Question: I'm interested is it possible to make css image border the way it shown on the image?
thanks a lot. Maybe put some div under the image? Any thoughts?

'''
<img src="http://i.stack.imgur.com/3s43x.jpg" width="400" height="400" alt="">
'''
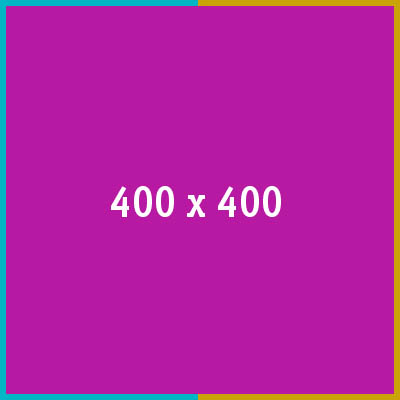
Answer: You could use padding and a gradient background.
<URL>
'''
img {
background: rgba(52, 117, 247, 1);
background: -moz-linear-gradient(left, rgba(52, 117, 247, 1) 0%, rgba(52, 117, 247, 1) 50%, rgba(230, 214, 39, 1) 50%, rgba(230, 214, 39, 1) 100%);
background: -webkit-gradient(left top, right top, color-stop(0%, rgba(52, 117, 247, 1)), color-stop(50%, rgba(52, 117, 247, 1)), color-stop(50%, rgba(230, 214, 39, 1)), color-stop(100%, rgba(230, 214, 39, 1)));
background: -webkit-linear-gradient(left, rgba(52, 117, 247, 1) 0%, rgba(52, 117, 247, 1) 50%, rgba(230, 214, 39, 1) 50%, rgba(230, 214, 39, 1) 100%);
background: -o-linear-gradient(left, rgba(52, 117, 247, 1) 0%, rgba(52, 117, 247, 1) 50%, rgba(230, 214, 39, 1) 50%, rgba(230, 214, 39, 1) 100%);
background: -ms-linear-gradient(left, rgba(52, 117, 247, 1) 0%, rgba(52, 117, 247, 1) 50%, rgba(230, 214, 39, 1) 50%, rgba(230, 214, 39, 1) 100%);
background: linear-gradient(to right, rgba(52, 117, 247, 1) 0%, rgba(52, 117, 247, 1) 50%, rgba(230, 214, 39, 1) 50%, rgba(230, 214, 39, 1) 100%);
filter: progid:DXImageTransform.Microsoft.gradient(startColorstr='#3475f7', endColorstr='#e6d627', GradientType=1);
padding:4px;
}
'''